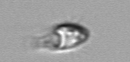
Label: Balanion